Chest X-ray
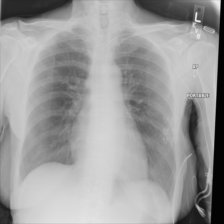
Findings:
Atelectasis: negative
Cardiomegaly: negative
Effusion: negative
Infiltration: negative
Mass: negative
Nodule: negative
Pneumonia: negative
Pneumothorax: negative
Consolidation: negative
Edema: negative
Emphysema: negative
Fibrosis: negative
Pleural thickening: negative
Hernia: negative